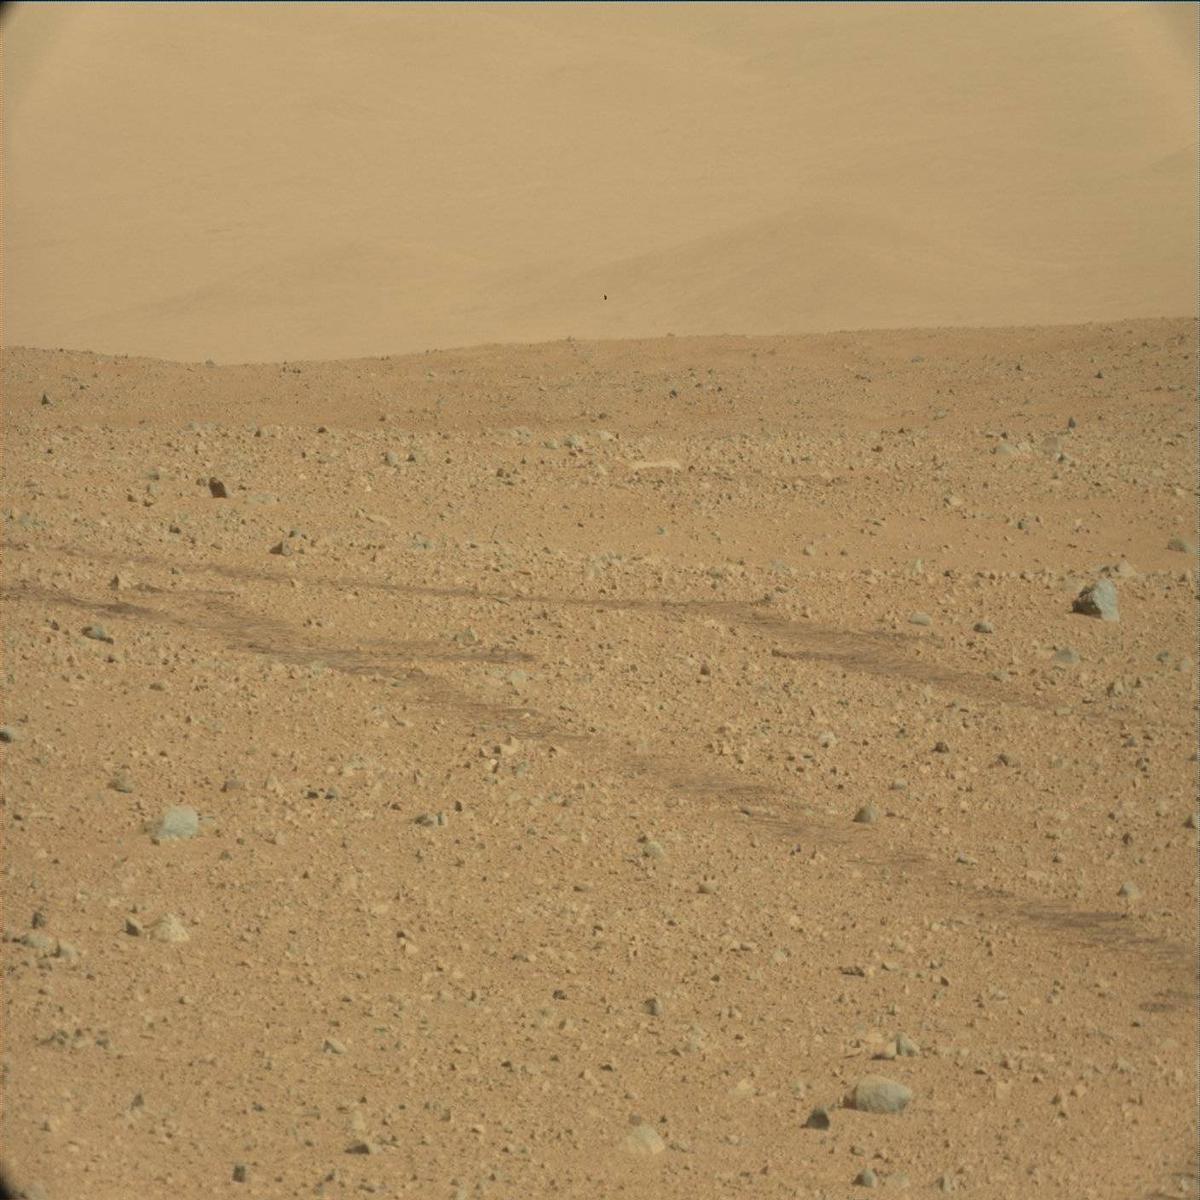
Terrain classes present: Bedrock, Ridge, Rock, Sand / Soil